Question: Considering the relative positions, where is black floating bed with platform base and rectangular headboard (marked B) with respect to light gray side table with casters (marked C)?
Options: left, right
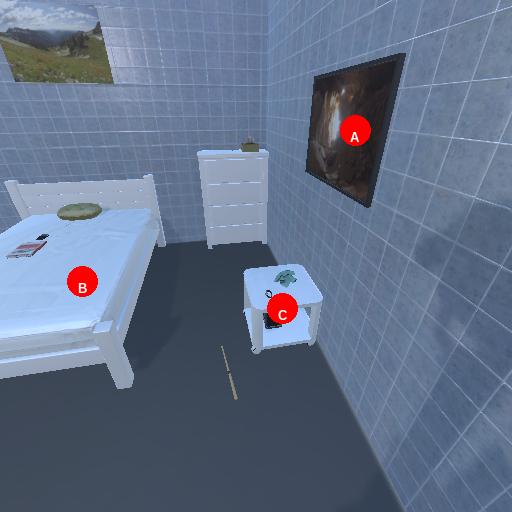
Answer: left